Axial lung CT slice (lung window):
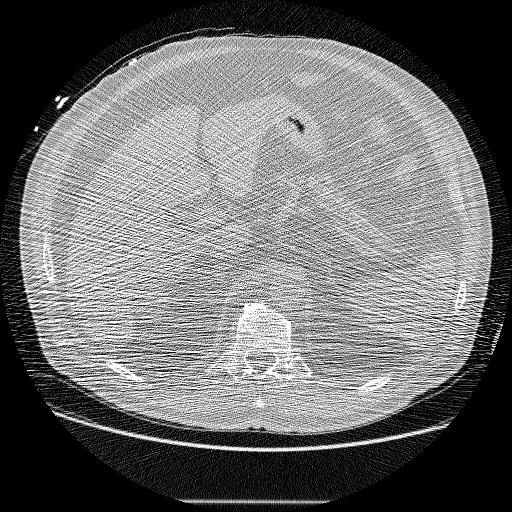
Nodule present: no